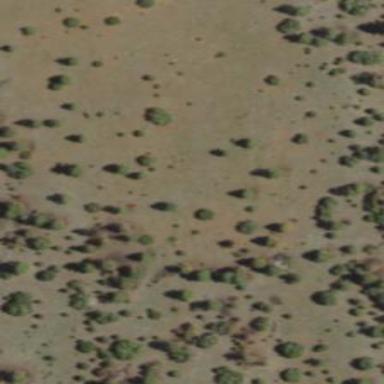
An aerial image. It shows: Patch of scrub vegetation.